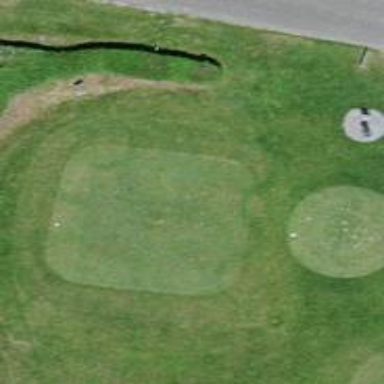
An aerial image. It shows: Grassy area designated as golf tee.